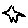
Label: star